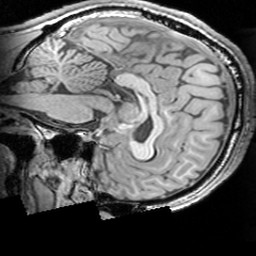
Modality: T1w
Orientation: sagittal
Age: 32
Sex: male
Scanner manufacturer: siemens
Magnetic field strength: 3 T
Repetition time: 1.63 s
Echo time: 0.00311 s